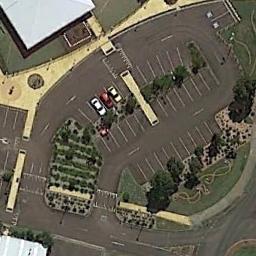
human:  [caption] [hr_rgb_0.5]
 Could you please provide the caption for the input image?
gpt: There are many different colors and styles of cars in the parking lot .

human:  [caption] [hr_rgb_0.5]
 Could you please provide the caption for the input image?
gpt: The parking lot is next to the building .

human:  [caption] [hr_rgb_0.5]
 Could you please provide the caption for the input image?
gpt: The parking lot has some parked cars but lots of parking spaces are still empty .

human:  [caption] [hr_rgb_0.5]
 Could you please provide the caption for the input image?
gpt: There are many yellow signs in the parking lot .

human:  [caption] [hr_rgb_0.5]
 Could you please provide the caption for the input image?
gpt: There are three cars and some trees on the parking lot .